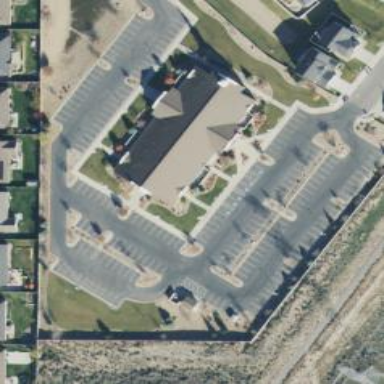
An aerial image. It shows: Beautiful church building.